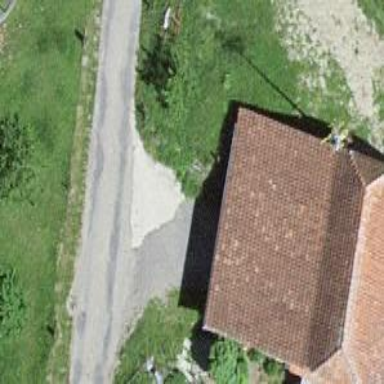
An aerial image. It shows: Rural barn.